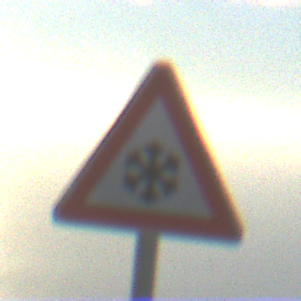
Verkehrszeichen: SchneeOderEisglaette
Umgebung: Outdoor, Nature
Tageszeit: SunriseSunset
Wetter: PartlyCloudy
Licht: Natural
Jahreszeit: NotSpecified
Kontrast: HighContrast